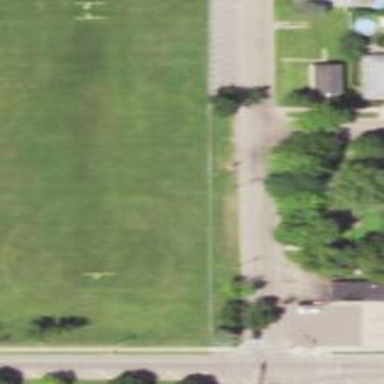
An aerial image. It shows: American football pitch.